一年级 · 计数
数一数, 图口

, $\bigcirc$ 有 $(\quad)$ 个, $\triangle$ 有 $(\quad)$ 个, $\square$ $\square$ 有 ( ) 个,

有 $(\quad)$ 个。
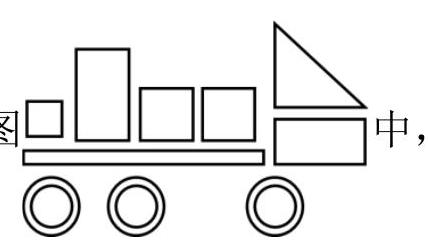
答案: $6 \quad 1 \quad 3 \quad 3$